Field crop: tomato
Growth stage: 1
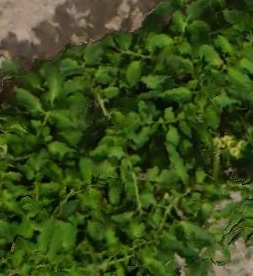
Species: tomato